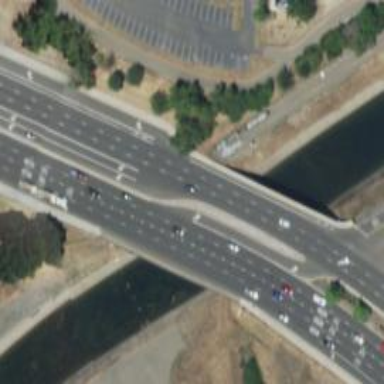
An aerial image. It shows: Primary highway crossing over bridge.